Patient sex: F
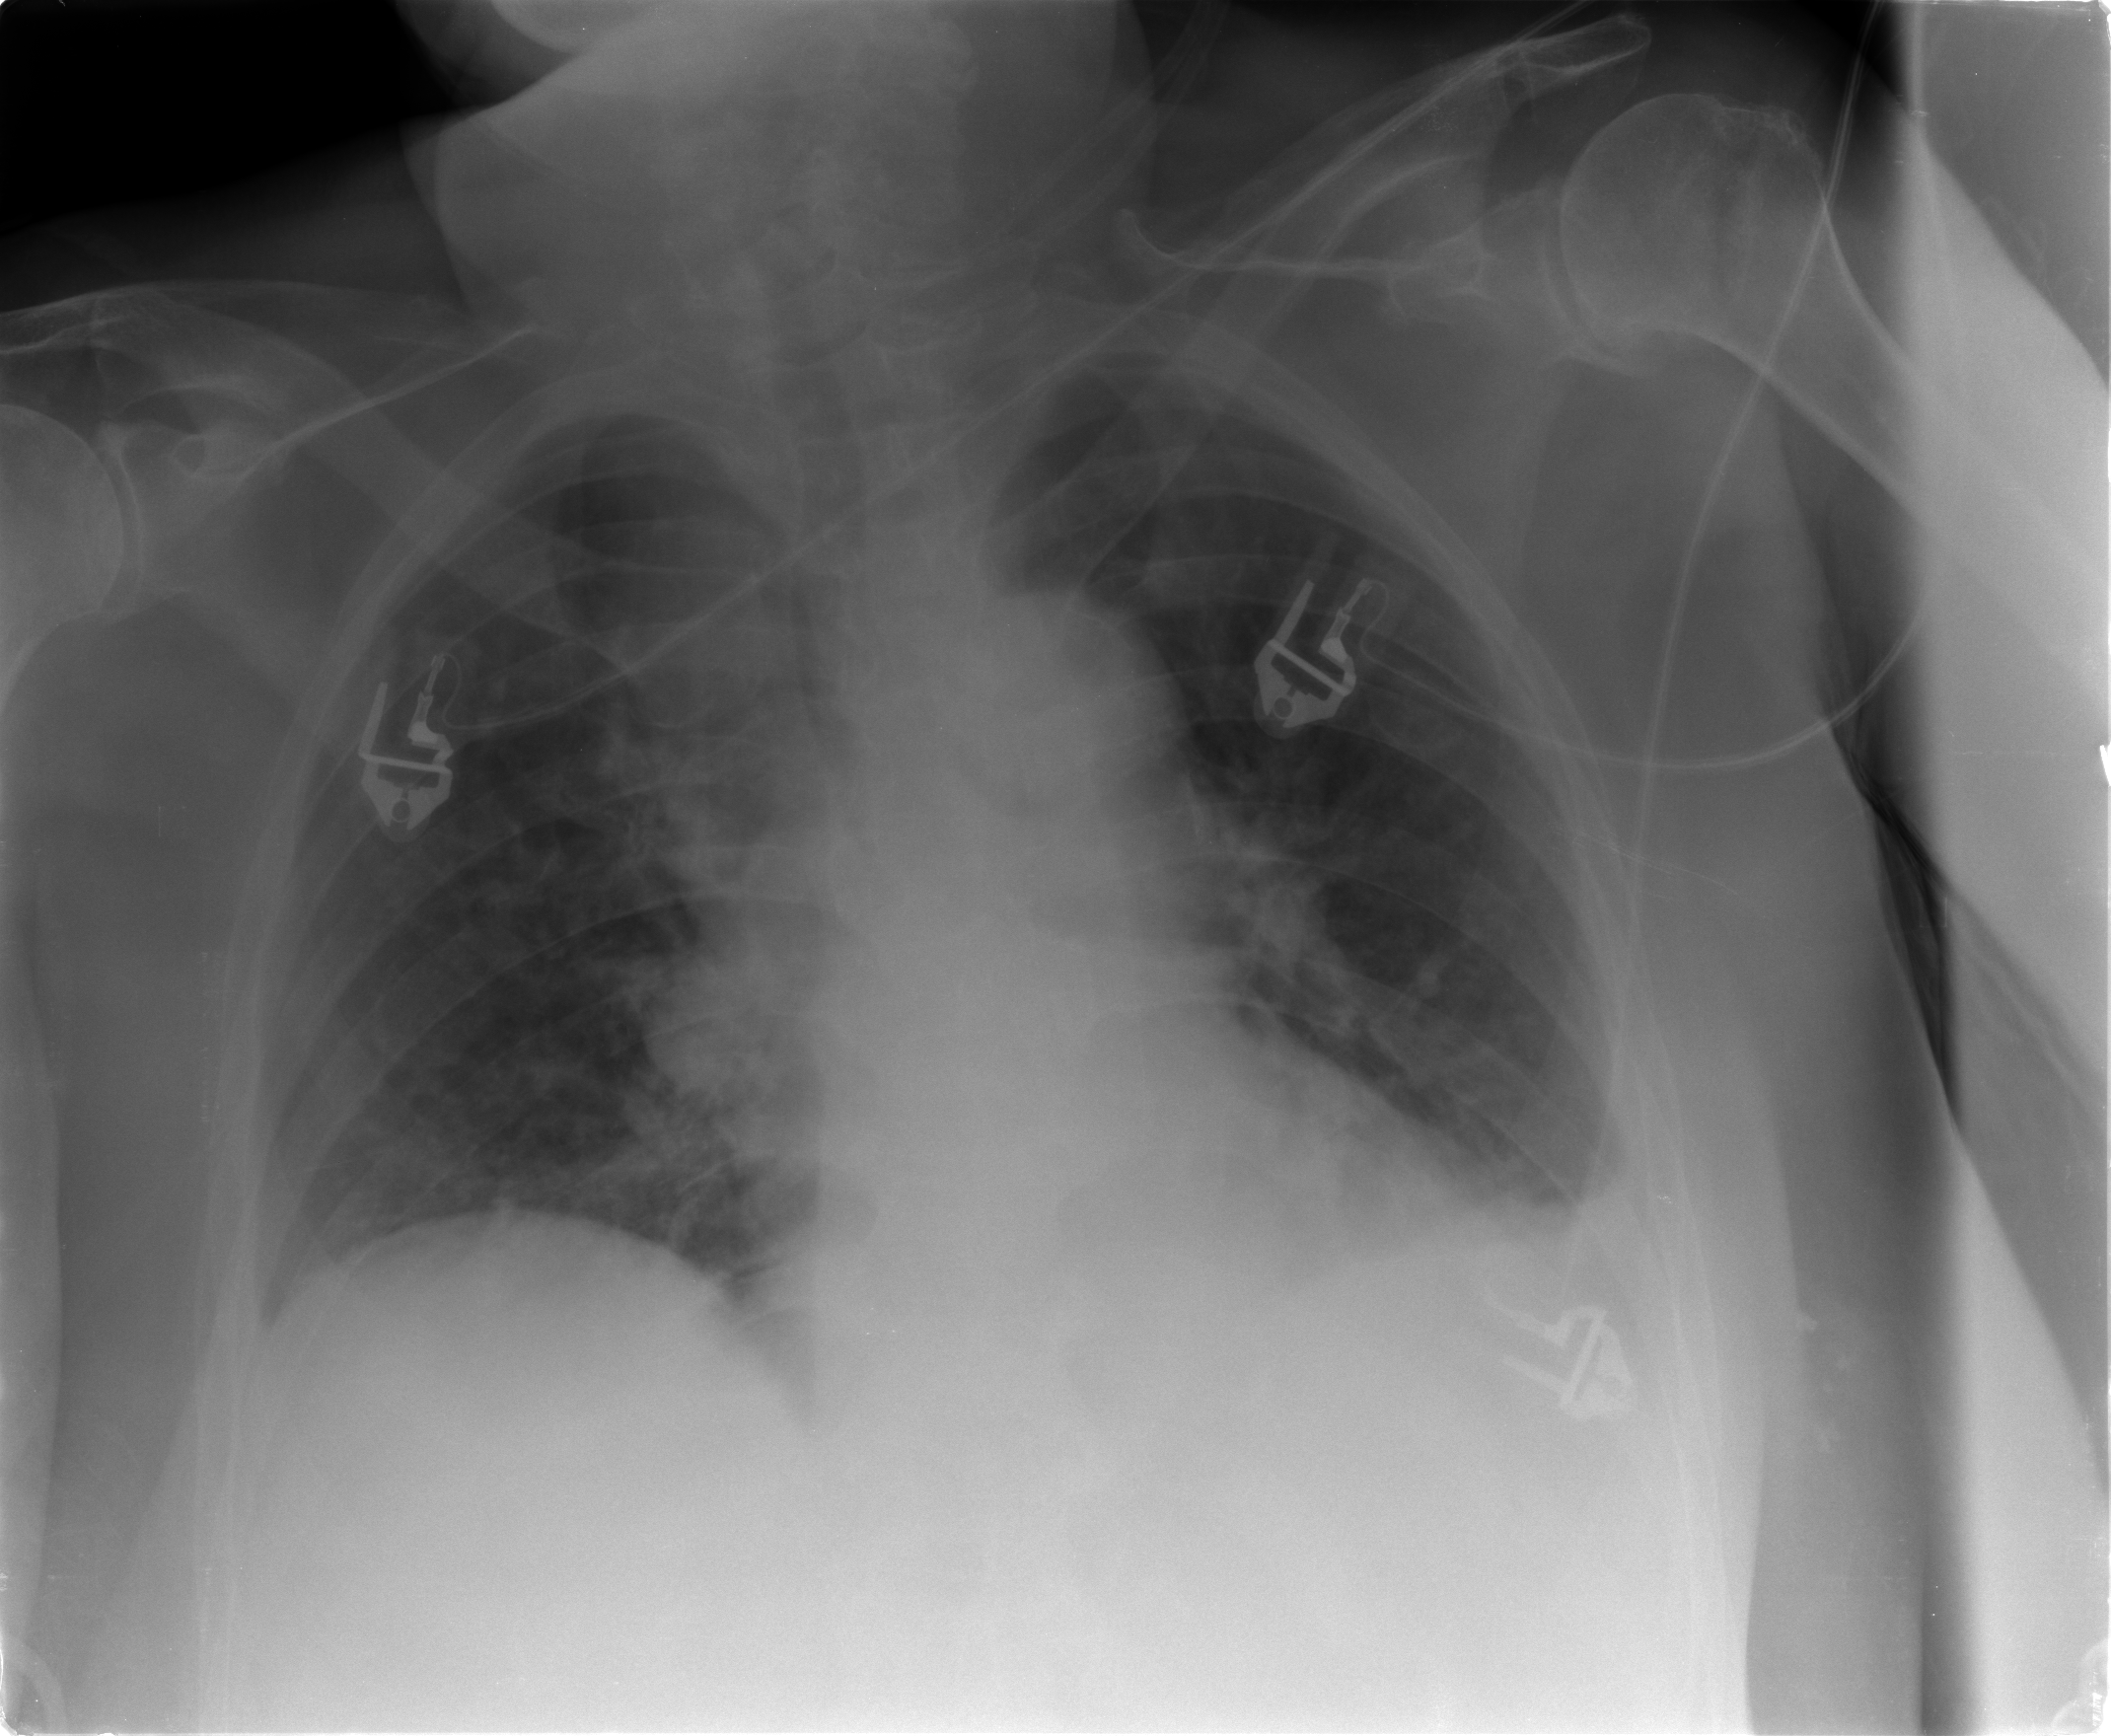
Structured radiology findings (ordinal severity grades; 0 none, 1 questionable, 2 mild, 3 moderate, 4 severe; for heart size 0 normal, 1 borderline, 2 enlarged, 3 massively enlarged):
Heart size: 0
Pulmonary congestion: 2
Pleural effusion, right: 0
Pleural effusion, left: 2
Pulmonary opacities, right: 2
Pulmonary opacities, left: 1
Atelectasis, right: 2
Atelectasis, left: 1